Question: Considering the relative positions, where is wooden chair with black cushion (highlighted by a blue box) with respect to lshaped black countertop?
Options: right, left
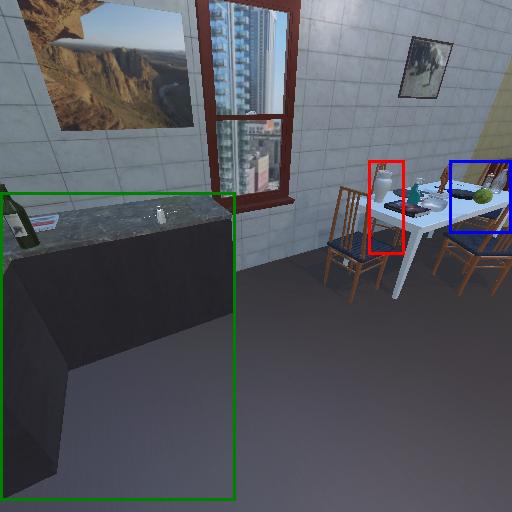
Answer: right